Current action and preconditions to check: trajectory_clear

Your task: For each precondition in the list above, predict whether it will hold at this action.

Consider the current scene as observed from the mobile robot's camera, and analyze the predicted future states of all dynamic agents (e.g., people, animals, vehicles, or any moving entities) within the NEXT SECOND.

IMPORTANT: Only answer "very likely" if you are absolutely certain—based on strong, clear evidence—that a dynamic agent will violate the precondition in the predicted future state. Do NOT answer "very likely" for unlikely, ambiguous, or low-probability risks.

Ask yourself for each precondition: Is there a high probability, with clear and convincing evidence, that the predicted future states of any dynamic agent will interfere with the predicted future state of the currently executing action within the NEXT SECOND, causing that precondition to fail?

Assess the risk level based on these predictions. Use "likely" or "very likely" if motions create a clear risk of interference.

Use "neutral" or "improbable" if agents are nearby but their predicted paths are clearly diverging or non-conflicting.

Failure Risk Categories: "very improbable", "improbable", "neutral", "likely", "very likely"

Answer Format: Output ONLY the probability_of_failure value from these categories: "very improbable", "improbable", "neutral", "likely", "very likely"

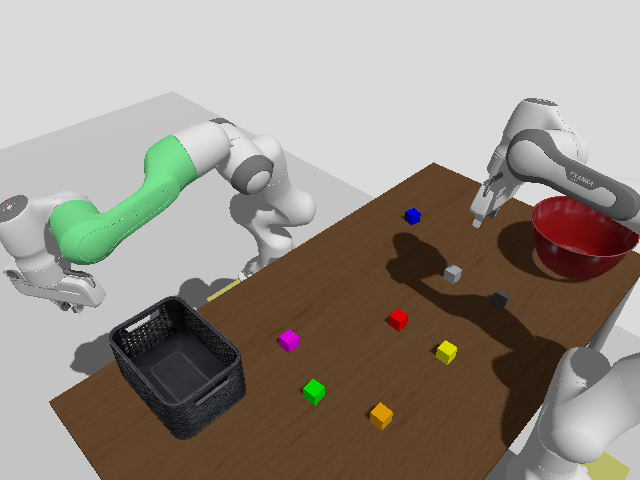

Answer: very improbable